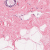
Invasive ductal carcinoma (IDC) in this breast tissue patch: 0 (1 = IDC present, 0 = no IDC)